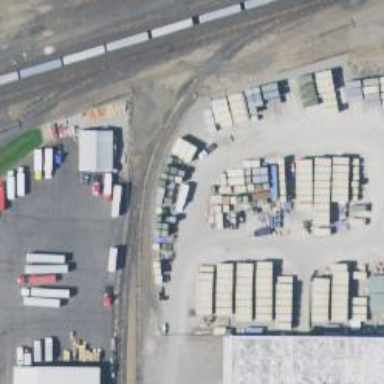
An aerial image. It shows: Railway siding for service.